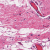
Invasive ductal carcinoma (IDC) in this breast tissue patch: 0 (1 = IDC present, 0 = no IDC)